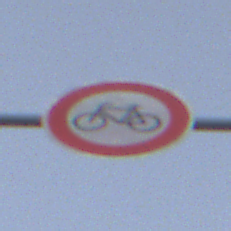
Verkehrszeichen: VerbotRadverkehr
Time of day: SunriseSunset
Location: Outdoor (Nature)
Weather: PartlyCloudy
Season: NotSpecified
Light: Natural